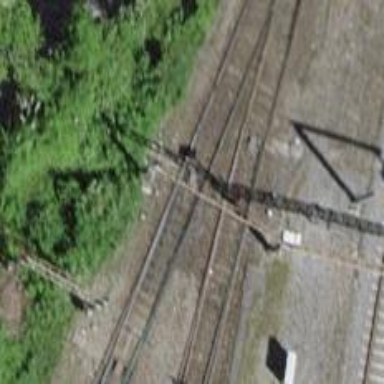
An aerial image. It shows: Railway switch.